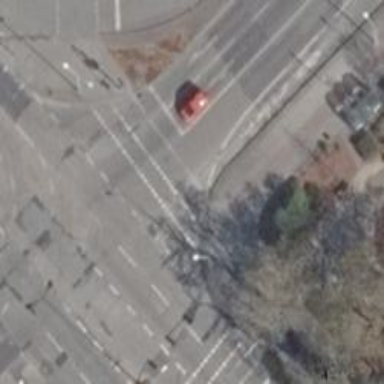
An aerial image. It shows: Tertiary road with separate sidewalks and separate cycleway.